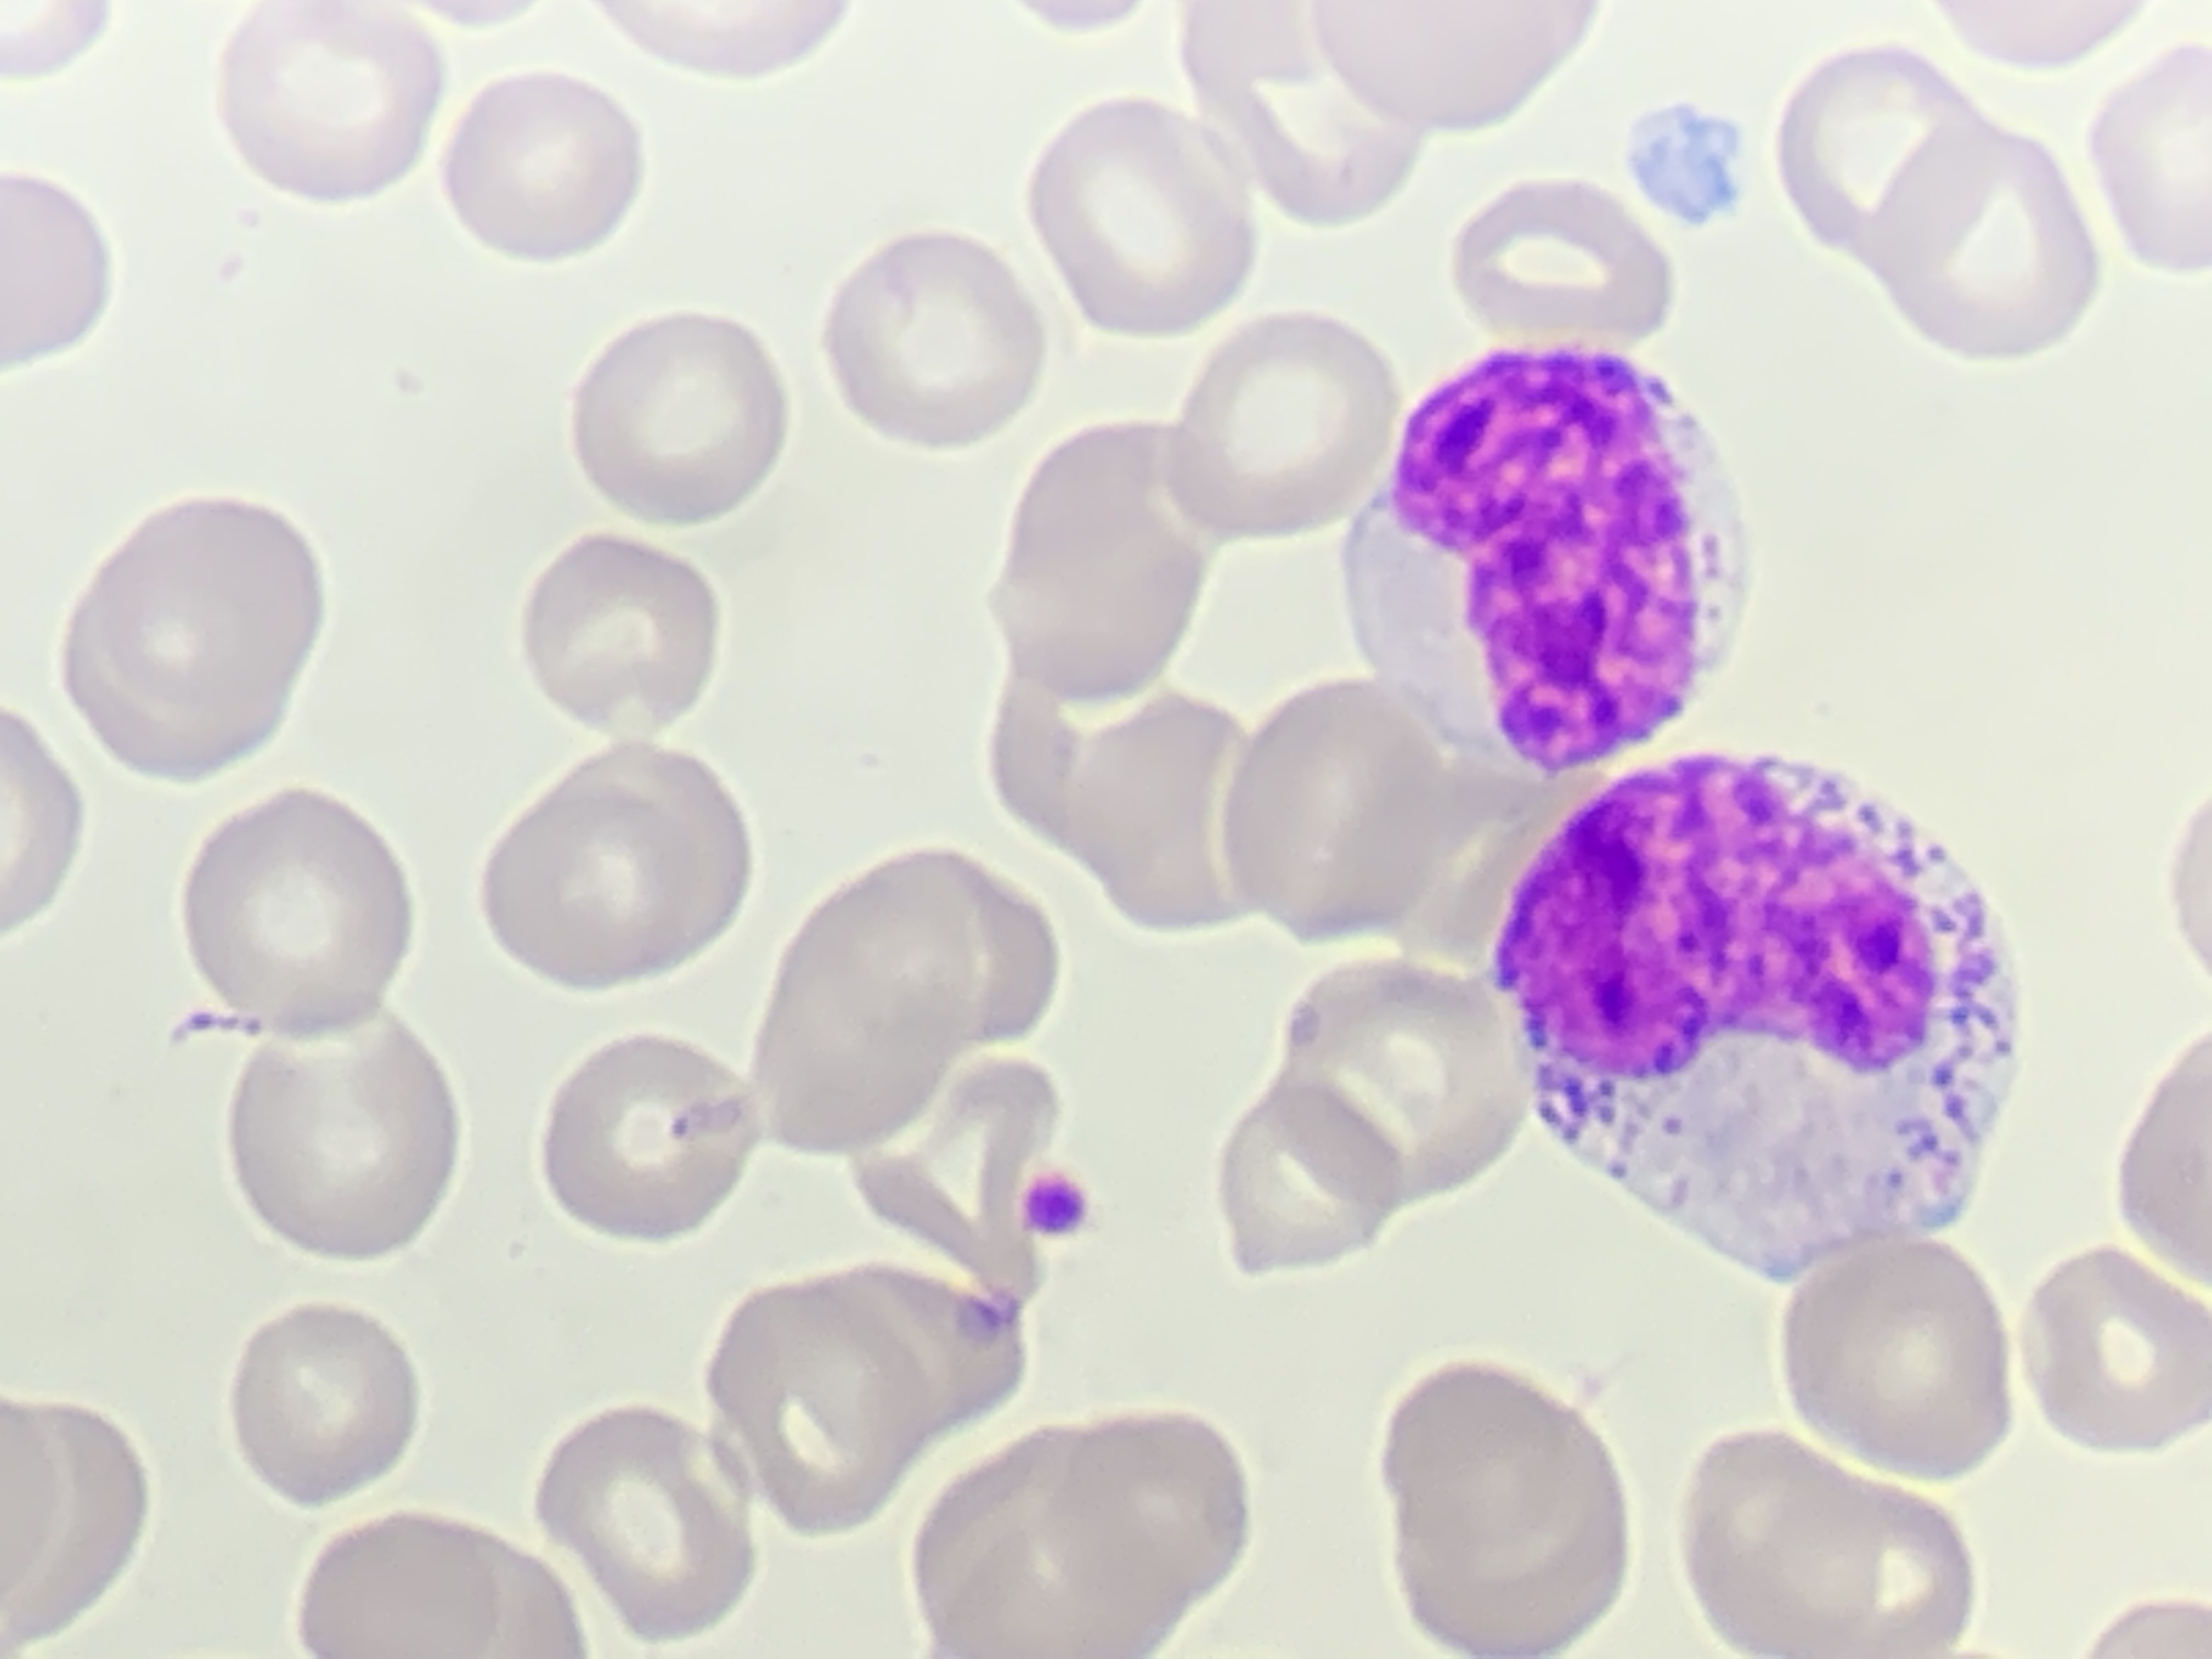
Cell type: MYELOCYTE